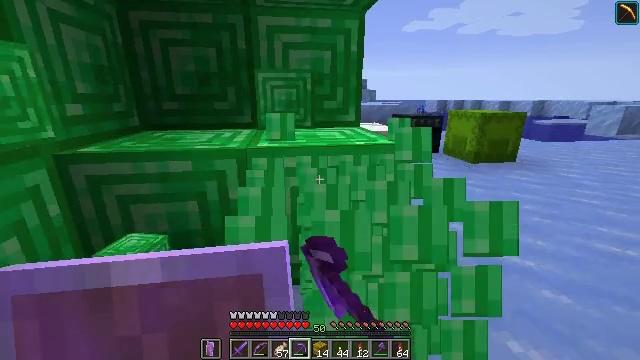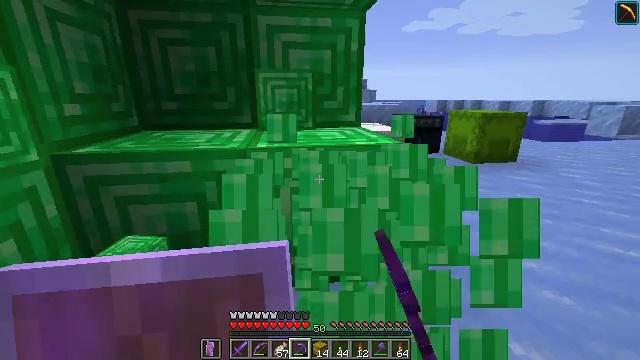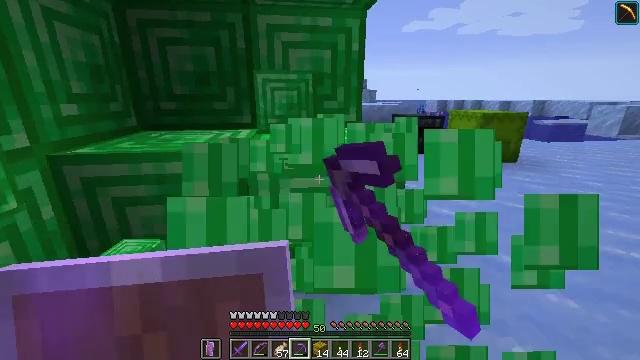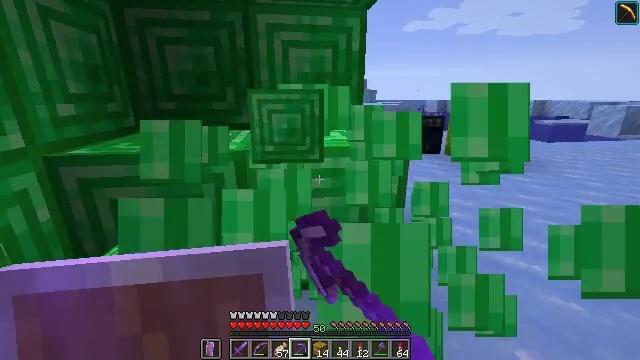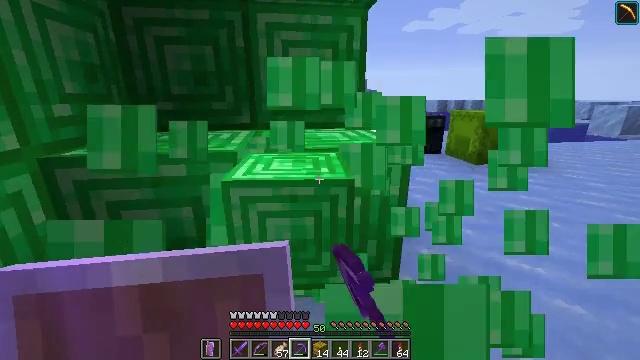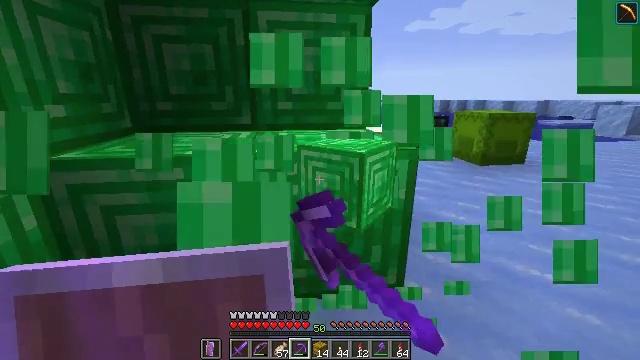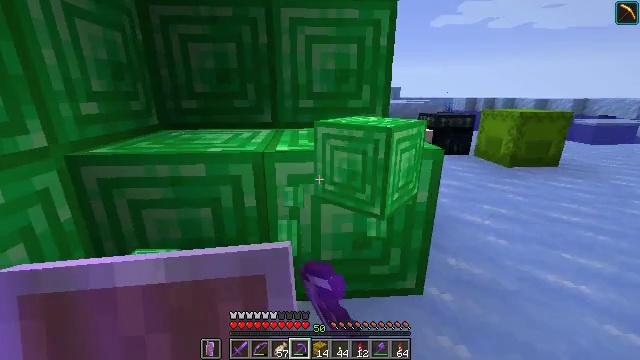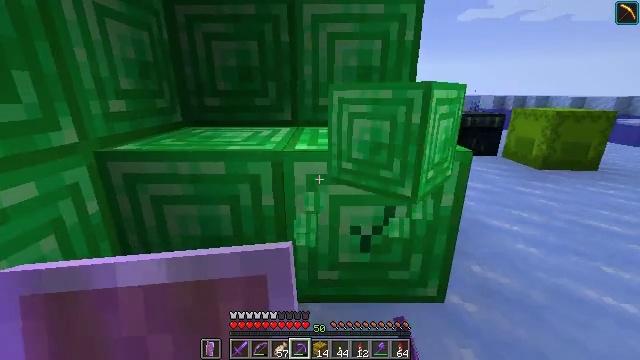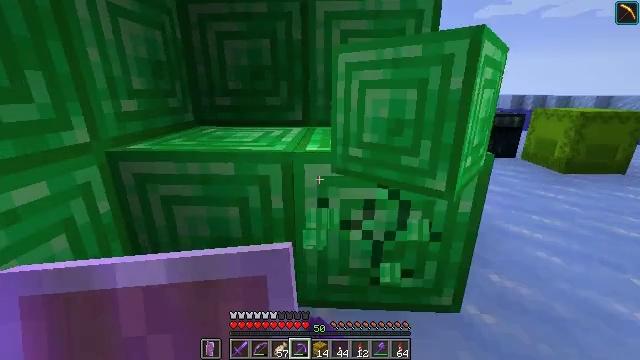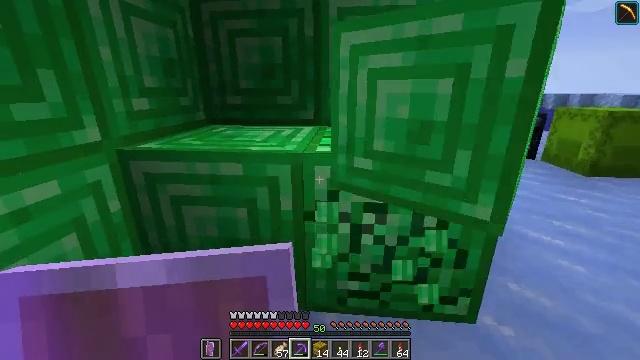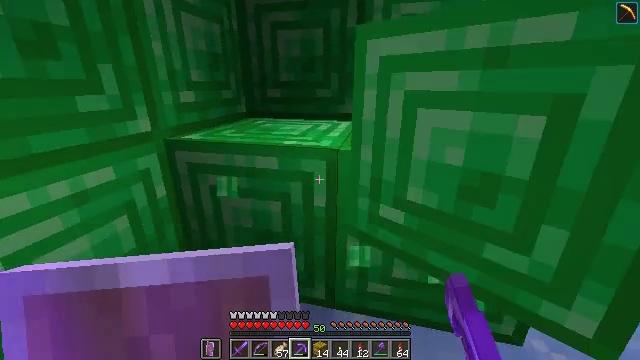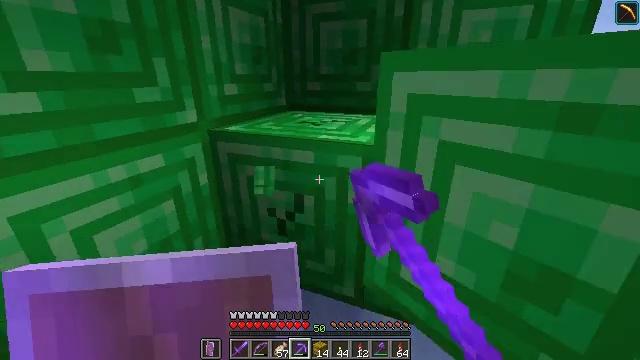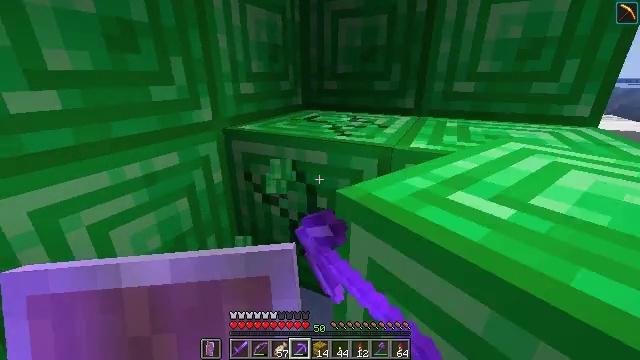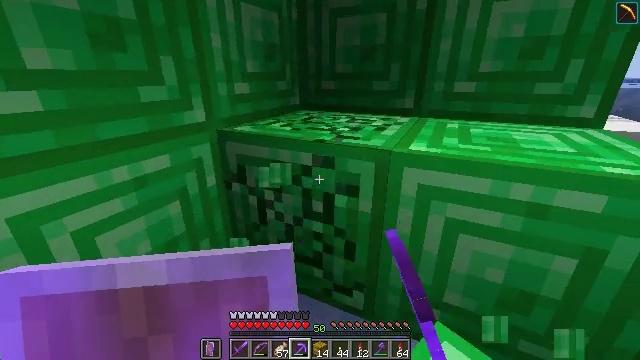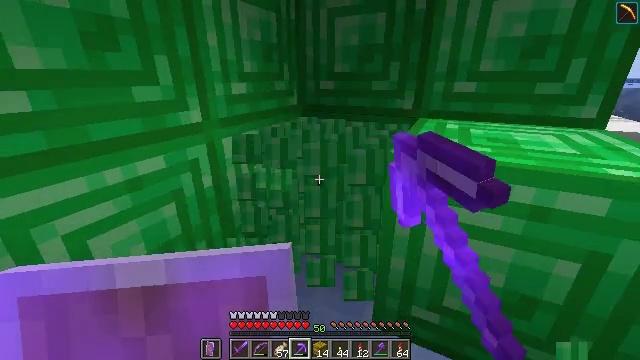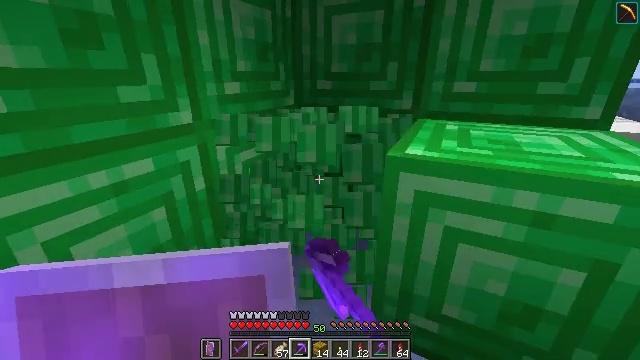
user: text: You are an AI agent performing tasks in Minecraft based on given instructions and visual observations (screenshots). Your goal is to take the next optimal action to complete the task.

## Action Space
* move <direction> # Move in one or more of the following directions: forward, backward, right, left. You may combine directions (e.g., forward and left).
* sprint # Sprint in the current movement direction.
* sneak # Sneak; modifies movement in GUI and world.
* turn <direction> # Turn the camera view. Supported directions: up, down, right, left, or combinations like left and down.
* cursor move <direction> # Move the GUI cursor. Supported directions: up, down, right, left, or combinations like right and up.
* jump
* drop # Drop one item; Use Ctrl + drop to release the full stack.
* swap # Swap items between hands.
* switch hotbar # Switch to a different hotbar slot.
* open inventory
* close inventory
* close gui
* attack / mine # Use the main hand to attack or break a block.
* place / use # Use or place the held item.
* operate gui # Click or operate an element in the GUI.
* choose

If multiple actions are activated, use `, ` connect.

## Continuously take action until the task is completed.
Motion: motion action
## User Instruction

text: Use a pickaxe to mine the emerald block.
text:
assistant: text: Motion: sneak, attack / mine
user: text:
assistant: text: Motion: move forward, sneak, attack / mine
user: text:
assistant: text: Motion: move forward, sneak, attack / mine
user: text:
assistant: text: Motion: move forward, sneak, attack / mine
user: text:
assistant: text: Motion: move forward, sneak, attack / mine
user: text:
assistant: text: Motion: move forward, sneak, turn left, attack / mine
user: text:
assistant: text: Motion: move forward, sneak, turn left, attack / mine
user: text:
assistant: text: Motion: move forward, sneak, turn left, attack / mine
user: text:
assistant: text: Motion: move forward, sneak, turn left, attack / mine
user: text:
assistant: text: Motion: move forward, sneak, turn left and down, attack / mine
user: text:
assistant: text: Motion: move forward, sneak, turn left and down, attack / mine
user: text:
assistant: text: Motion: sneak, turn left, attack / mine
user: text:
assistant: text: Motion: sneak, attack / mine
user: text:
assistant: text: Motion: sneak, attack / mine
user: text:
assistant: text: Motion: sneak, attack / mine
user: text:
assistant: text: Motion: sneak, attack / mine
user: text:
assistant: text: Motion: sneak, attack / mine
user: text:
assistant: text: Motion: sneak, attack / mine
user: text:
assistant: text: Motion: sneak, turn right and up, attack / mine
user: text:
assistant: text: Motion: sneak, turn right and up, attack / mine
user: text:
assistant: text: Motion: sneak, turn right, attack / mine
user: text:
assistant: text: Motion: sneak, turn right, attack / mine
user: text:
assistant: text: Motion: sneak, turn right, attack / mine
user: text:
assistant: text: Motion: sneak, attack / mine
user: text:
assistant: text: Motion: sneak, attack / mine
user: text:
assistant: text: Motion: sneak, attack / mine
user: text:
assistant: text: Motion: sneak, turn left, attack / mine
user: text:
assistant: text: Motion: sneak, turn left, attack / mine
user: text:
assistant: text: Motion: move forward, sneak, turn left and up, attack / mine
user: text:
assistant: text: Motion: move forward, sneak, turn left and up, attack / mine